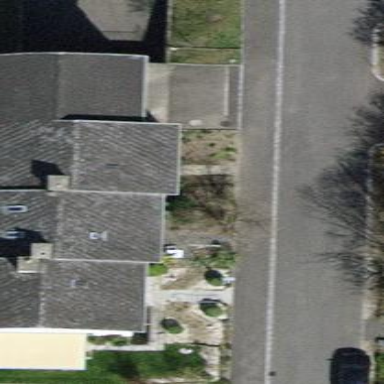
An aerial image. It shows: Building with tiled roof.